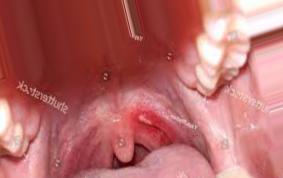
Condition: Mouth Ulcer